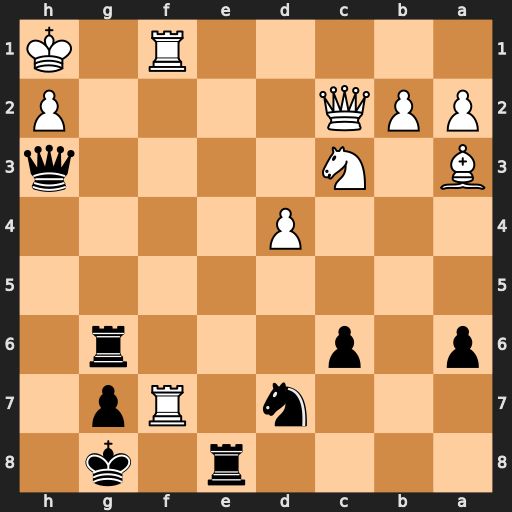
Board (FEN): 4r1k1/3n1Rp1/p1p3r1/8/3P4/B1N4q/PPQ4P/5R1K
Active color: b
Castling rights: -
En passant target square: -
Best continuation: Nf6 Rf8+ Rxf8 Qxg6 Qxf1+